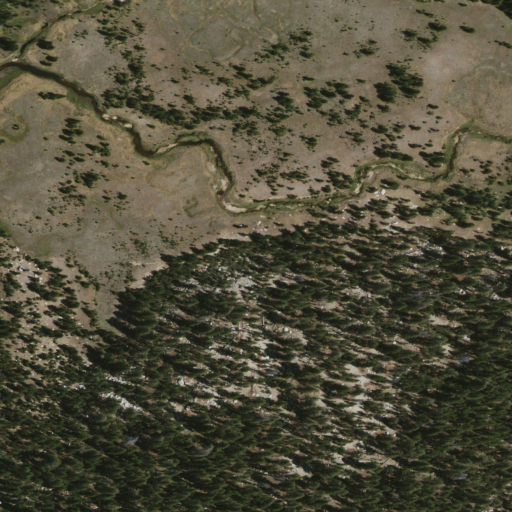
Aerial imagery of plain(s) in California named Long Meadow containing evergreen forest, herbaceous wetlands, and shrub